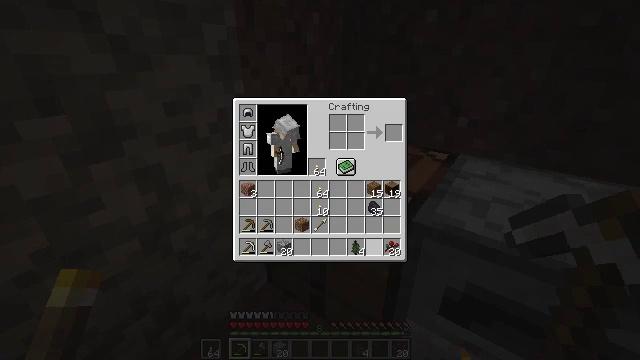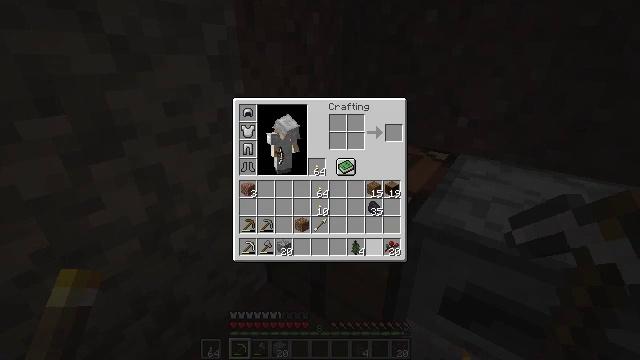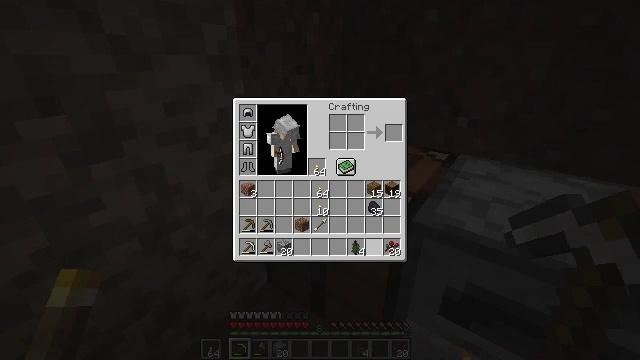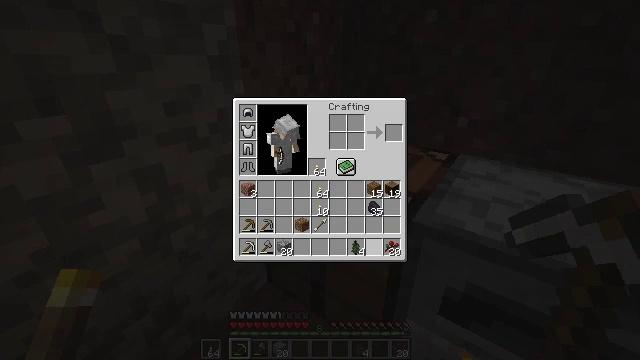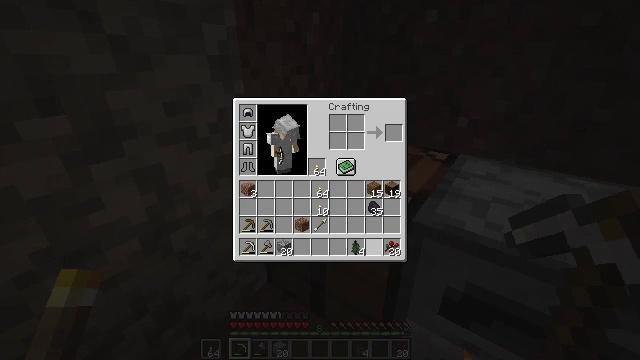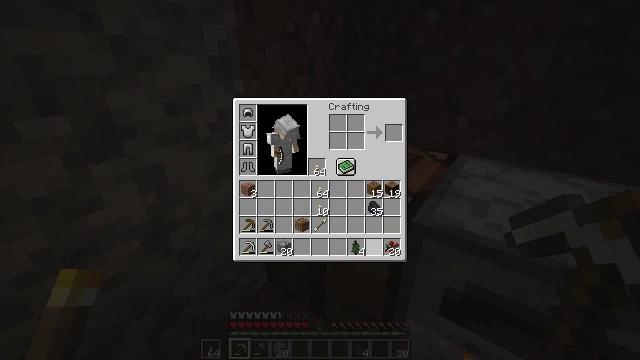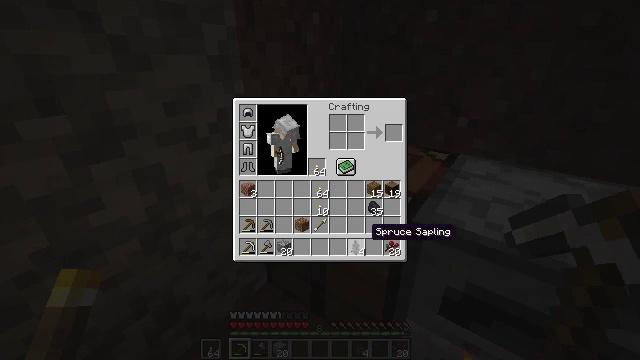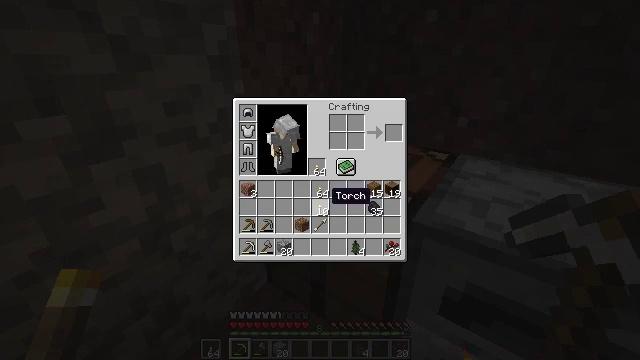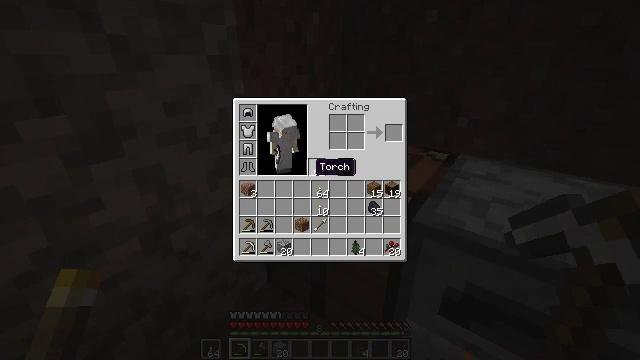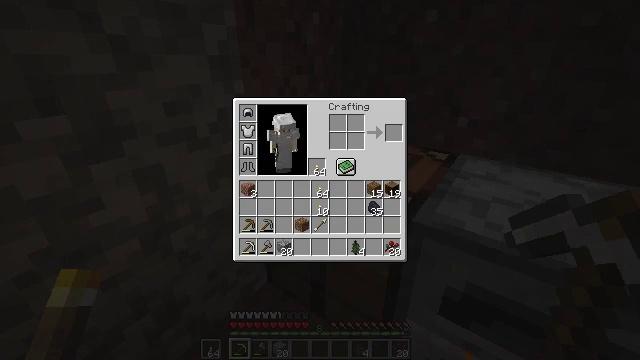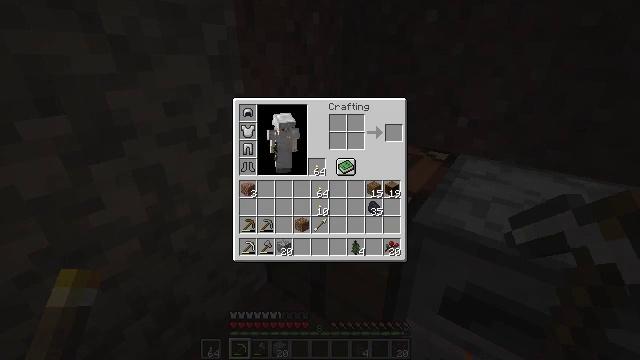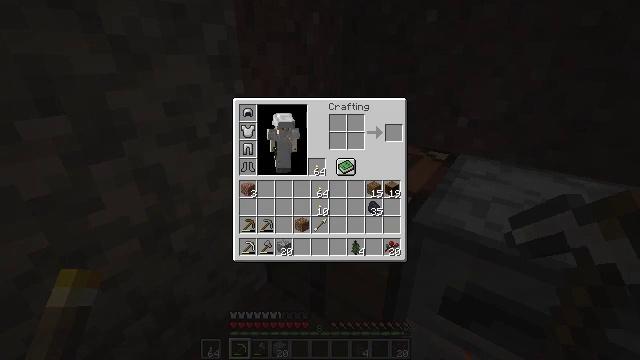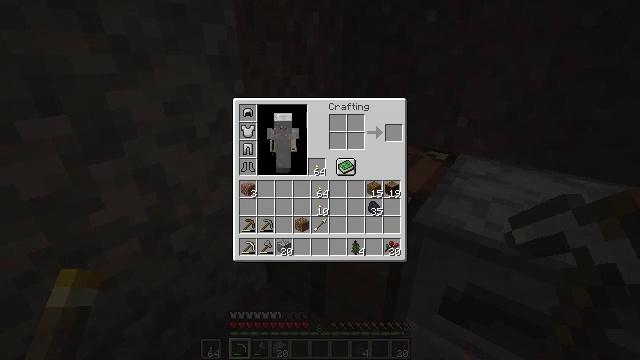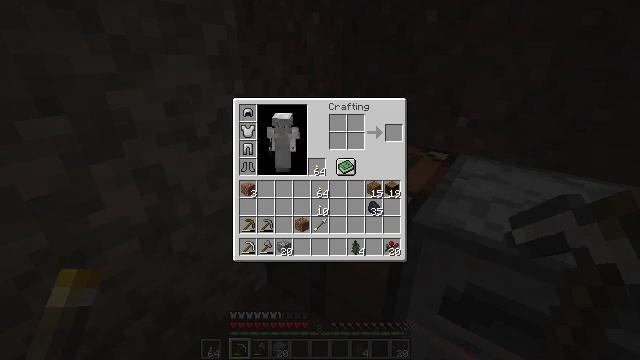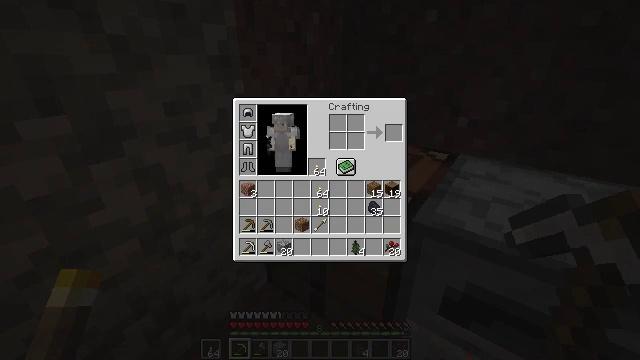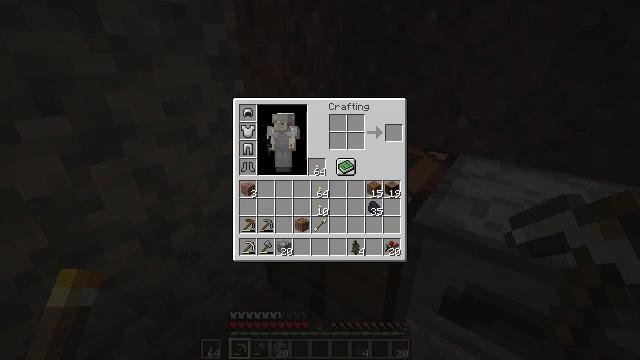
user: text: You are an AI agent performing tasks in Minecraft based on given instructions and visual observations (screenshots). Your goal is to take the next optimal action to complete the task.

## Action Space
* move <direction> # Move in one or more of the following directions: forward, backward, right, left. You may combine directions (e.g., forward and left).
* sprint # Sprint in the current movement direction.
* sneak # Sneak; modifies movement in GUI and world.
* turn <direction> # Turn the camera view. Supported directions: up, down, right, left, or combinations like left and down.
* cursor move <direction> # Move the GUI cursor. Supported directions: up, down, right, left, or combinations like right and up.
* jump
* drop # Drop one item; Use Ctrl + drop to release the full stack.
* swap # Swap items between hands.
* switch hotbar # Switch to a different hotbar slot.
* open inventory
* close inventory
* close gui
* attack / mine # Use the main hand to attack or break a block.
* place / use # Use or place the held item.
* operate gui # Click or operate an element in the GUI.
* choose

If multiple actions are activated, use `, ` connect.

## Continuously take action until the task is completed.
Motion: motion action
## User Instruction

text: Mine dirt from the ground.
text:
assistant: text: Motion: no_op
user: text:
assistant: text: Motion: no_op
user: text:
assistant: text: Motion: no_op
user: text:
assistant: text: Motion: no_op
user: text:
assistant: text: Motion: no_op
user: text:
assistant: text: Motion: cursor move left and up
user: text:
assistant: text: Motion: cursor move left and up
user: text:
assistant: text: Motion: cursor move left and up
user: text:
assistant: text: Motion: cursor move up
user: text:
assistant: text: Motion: no_op
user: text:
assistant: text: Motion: cursor move left and up
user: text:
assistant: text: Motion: cursor move left and up
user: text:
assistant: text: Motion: cursor move left and up
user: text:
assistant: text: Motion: no_op
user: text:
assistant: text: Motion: no_op
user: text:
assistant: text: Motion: no_op
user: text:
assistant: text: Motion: no_op
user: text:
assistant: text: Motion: no_op
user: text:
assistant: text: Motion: no_op
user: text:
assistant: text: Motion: no_op
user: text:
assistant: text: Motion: no_op
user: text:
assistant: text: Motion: no_op
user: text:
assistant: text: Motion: no_op
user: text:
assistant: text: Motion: no_op
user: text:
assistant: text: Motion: no_op
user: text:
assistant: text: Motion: no_op
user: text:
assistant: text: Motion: no_op
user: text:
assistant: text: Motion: no_op
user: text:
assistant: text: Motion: no_op
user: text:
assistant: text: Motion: turn left and down